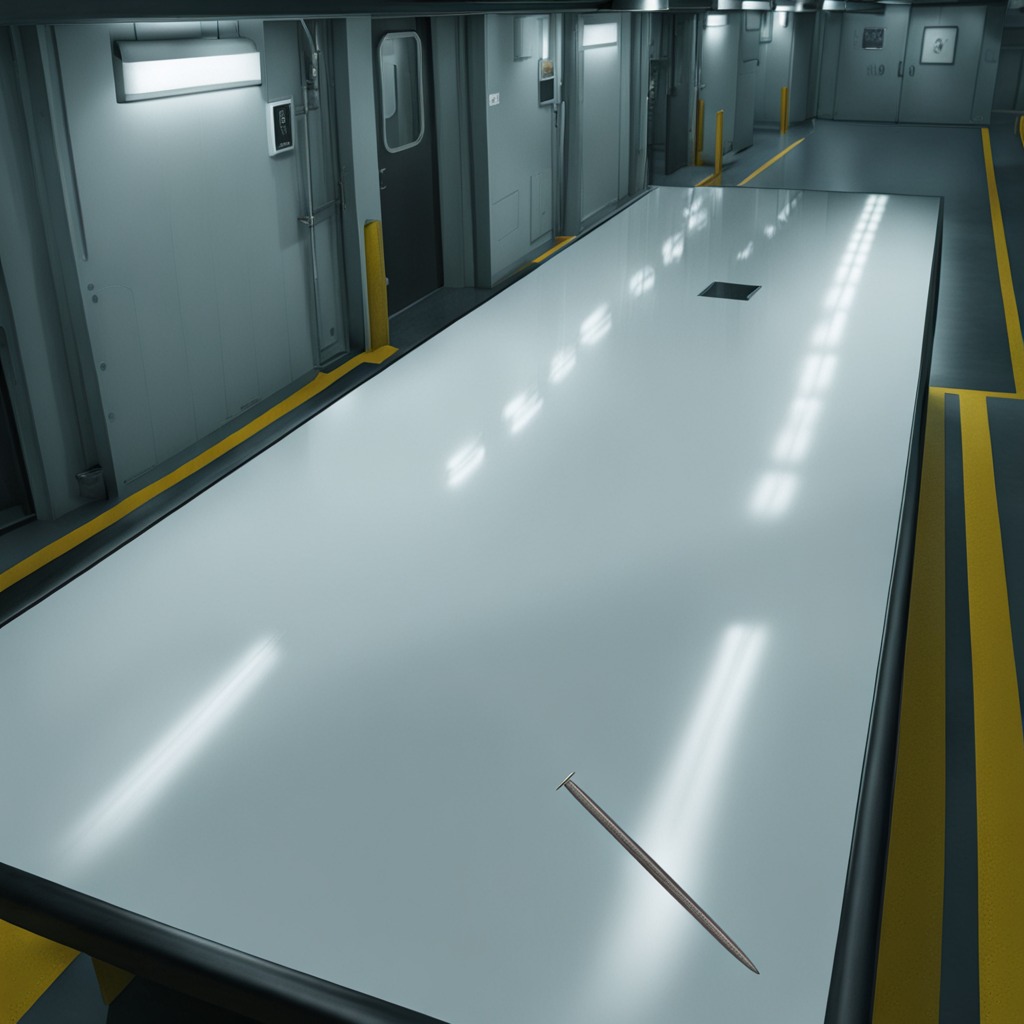
A nail is lying on the table.